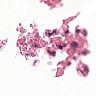
Metastatic tissue present: no